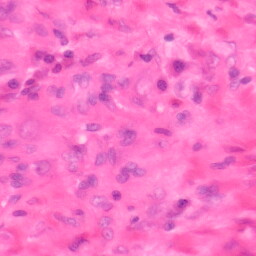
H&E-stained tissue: Colon